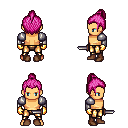
a pixel art fantasy rpg character, male body template, human, tanned skin, steel arm armor, gold greaves, pink short topknot hairstyle, gold gloves, brown shoes, dagger, four views (front, back, left, right), 2x2 character sprite sheet, small pixel art, hard edges, no anti-aliasing